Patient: sex M, age 57
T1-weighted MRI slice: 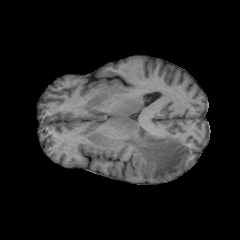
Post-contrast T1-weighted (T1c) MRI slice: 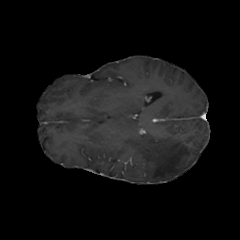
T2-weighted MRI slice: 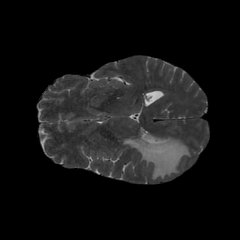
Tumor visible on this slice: yes
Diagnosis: Glioblastoma, IDH-wildtype
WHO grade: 4